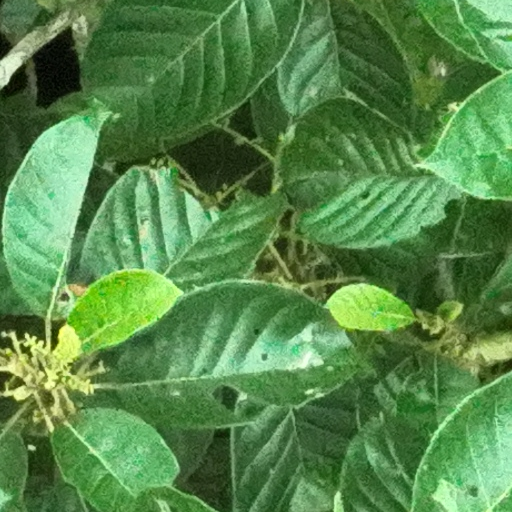
Species: Hieronyma alchorneoides
GBIF accepted scientific name: Hieronyma alchorneoides
Crown area (m\u00b2): 237.868